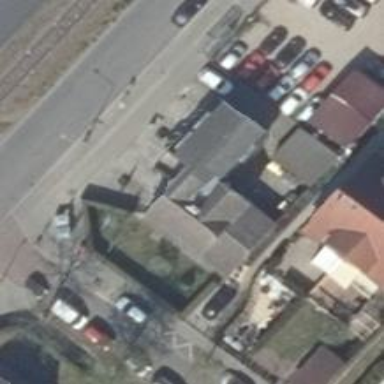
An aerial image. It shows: Driving school.